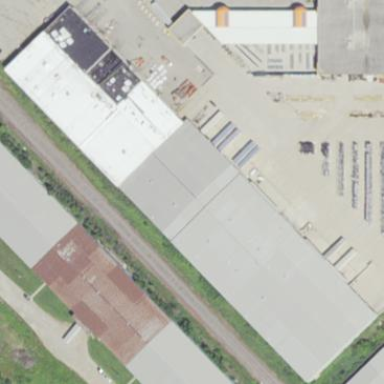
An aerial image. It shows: Warehouse.